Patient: sex F, age 66
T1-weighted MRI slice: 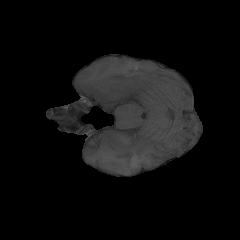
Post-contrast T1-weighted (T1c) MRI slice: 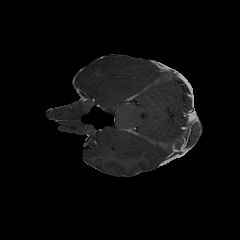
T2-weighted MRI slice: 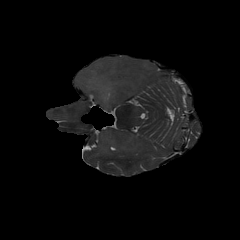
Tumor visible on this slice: yes
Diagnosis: Astrocytoma, IDH-wildtype
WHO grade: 2